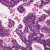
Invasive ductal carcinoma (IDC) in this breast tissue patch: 0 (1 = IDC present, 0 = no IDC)